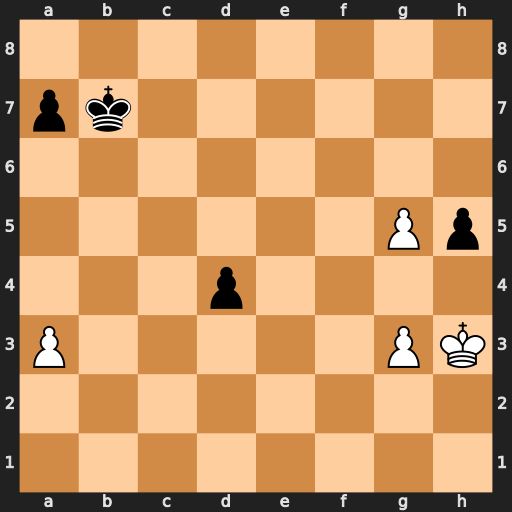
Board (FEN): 8/pk6/8/6Pp/3p4/P5PK/8/8
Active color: w
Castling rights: -
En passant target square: -
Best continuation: Kg2 Kc6 g6